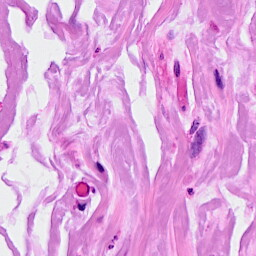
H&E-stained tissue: Breast